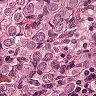
Metastatic tissue present: yes